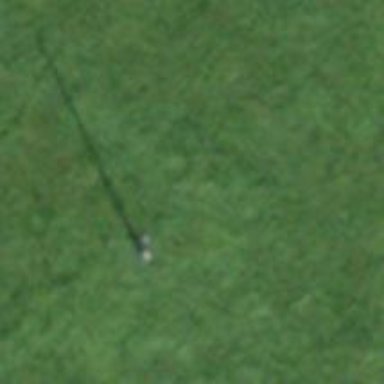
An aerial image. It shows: Power pole.